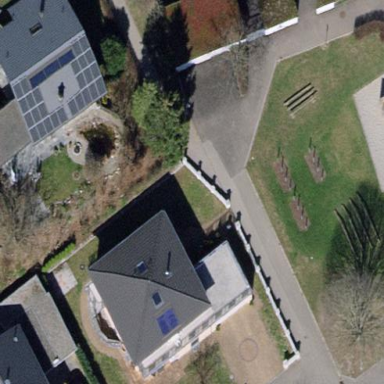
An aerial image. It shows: Detached building with pyramidal roof shape.